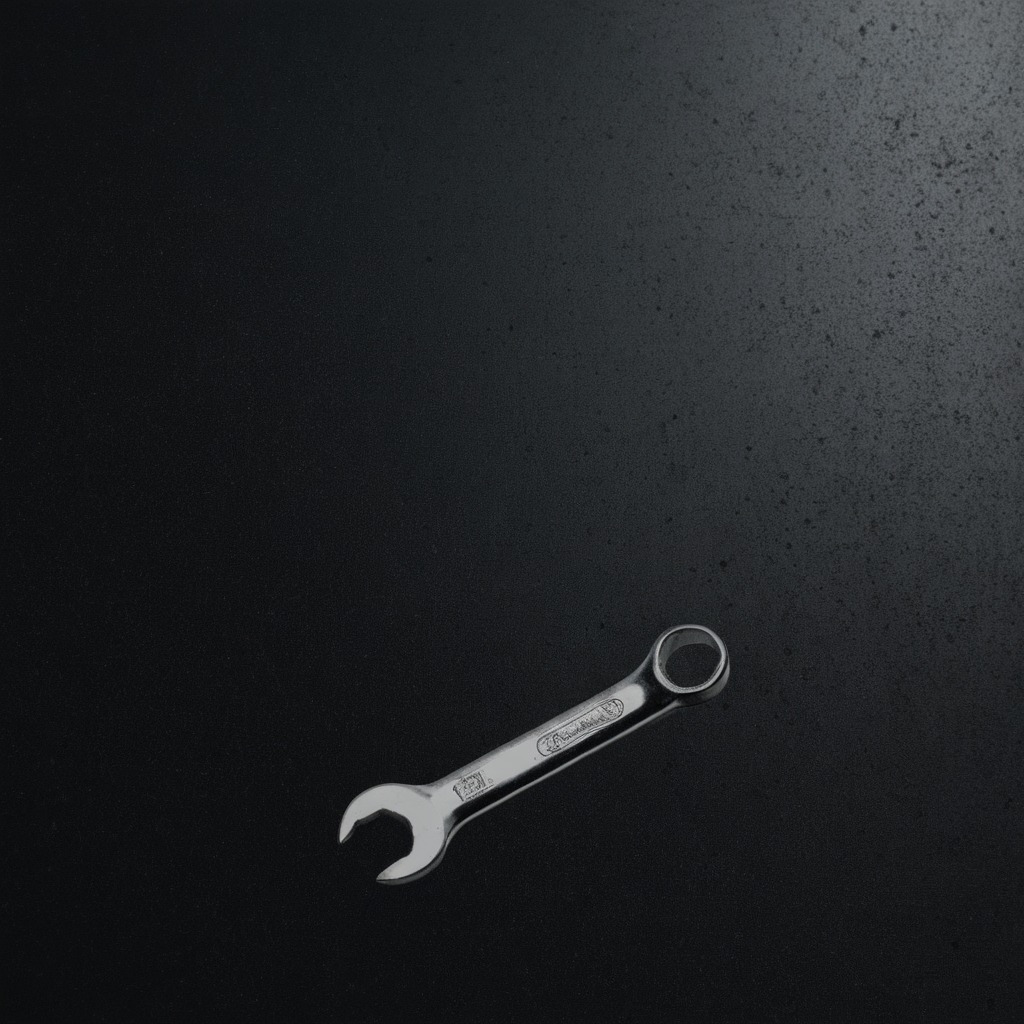
An wrench lies on the tabletop.